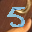
Label: 5